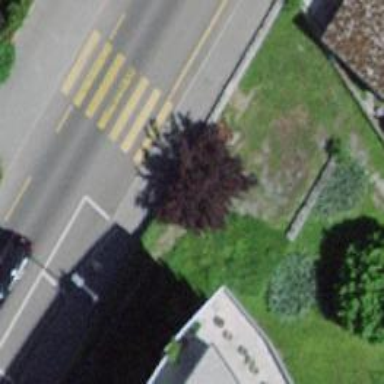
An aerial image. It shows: Kerb barrier.